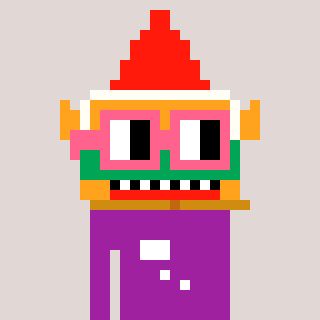
a pixel art character with square pink glasses, a gnome-shaped head and a magenta-colored body on a warm background